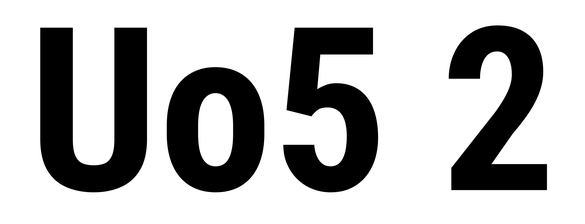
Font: Roboto_Condensed_Bold